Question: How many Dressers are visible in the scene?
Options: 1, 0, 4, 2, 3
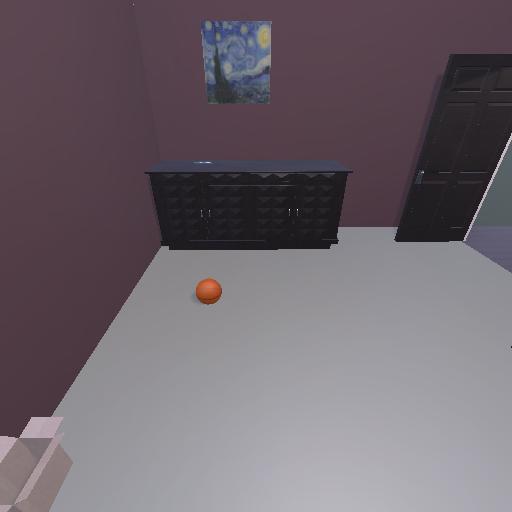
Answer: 1